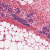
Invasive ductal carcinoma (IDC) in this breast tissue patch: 0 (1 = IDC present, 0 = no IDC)